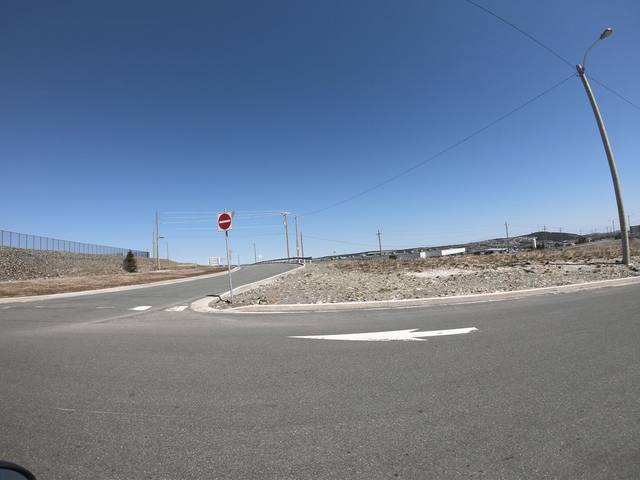
Region: Canada
Coordinates: 47.508, -52.825